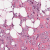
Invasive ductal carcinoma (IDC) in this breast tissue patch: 1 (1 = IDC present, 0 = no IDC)